Question: What is the company's tagline?
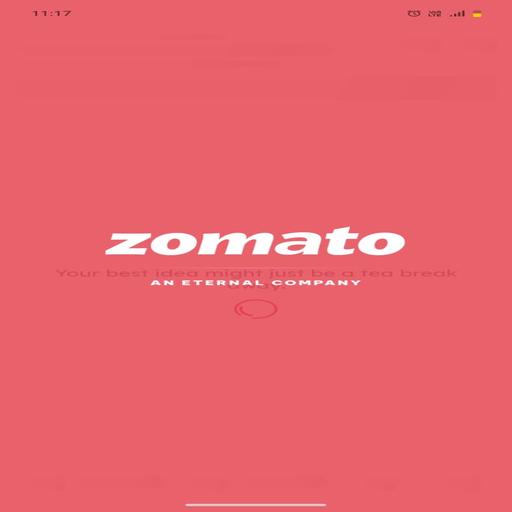
Answer: An eternal company